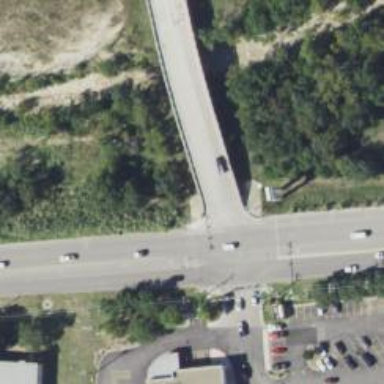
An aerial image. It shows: Unclassified road with bridge. There is sidewalk on the left side.